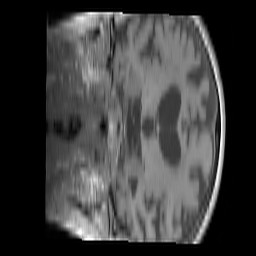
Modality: T1w
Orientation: coronal
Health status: ill
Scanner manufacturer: siemens
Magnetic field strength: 3 T
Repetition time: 0.4 s
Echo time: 0.00272 s